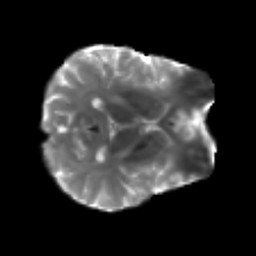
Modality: T2w
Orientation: axial
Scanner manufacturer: siemens
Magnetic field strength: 3 T
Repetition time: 3.6 s
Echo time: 0.092 s